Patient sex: F
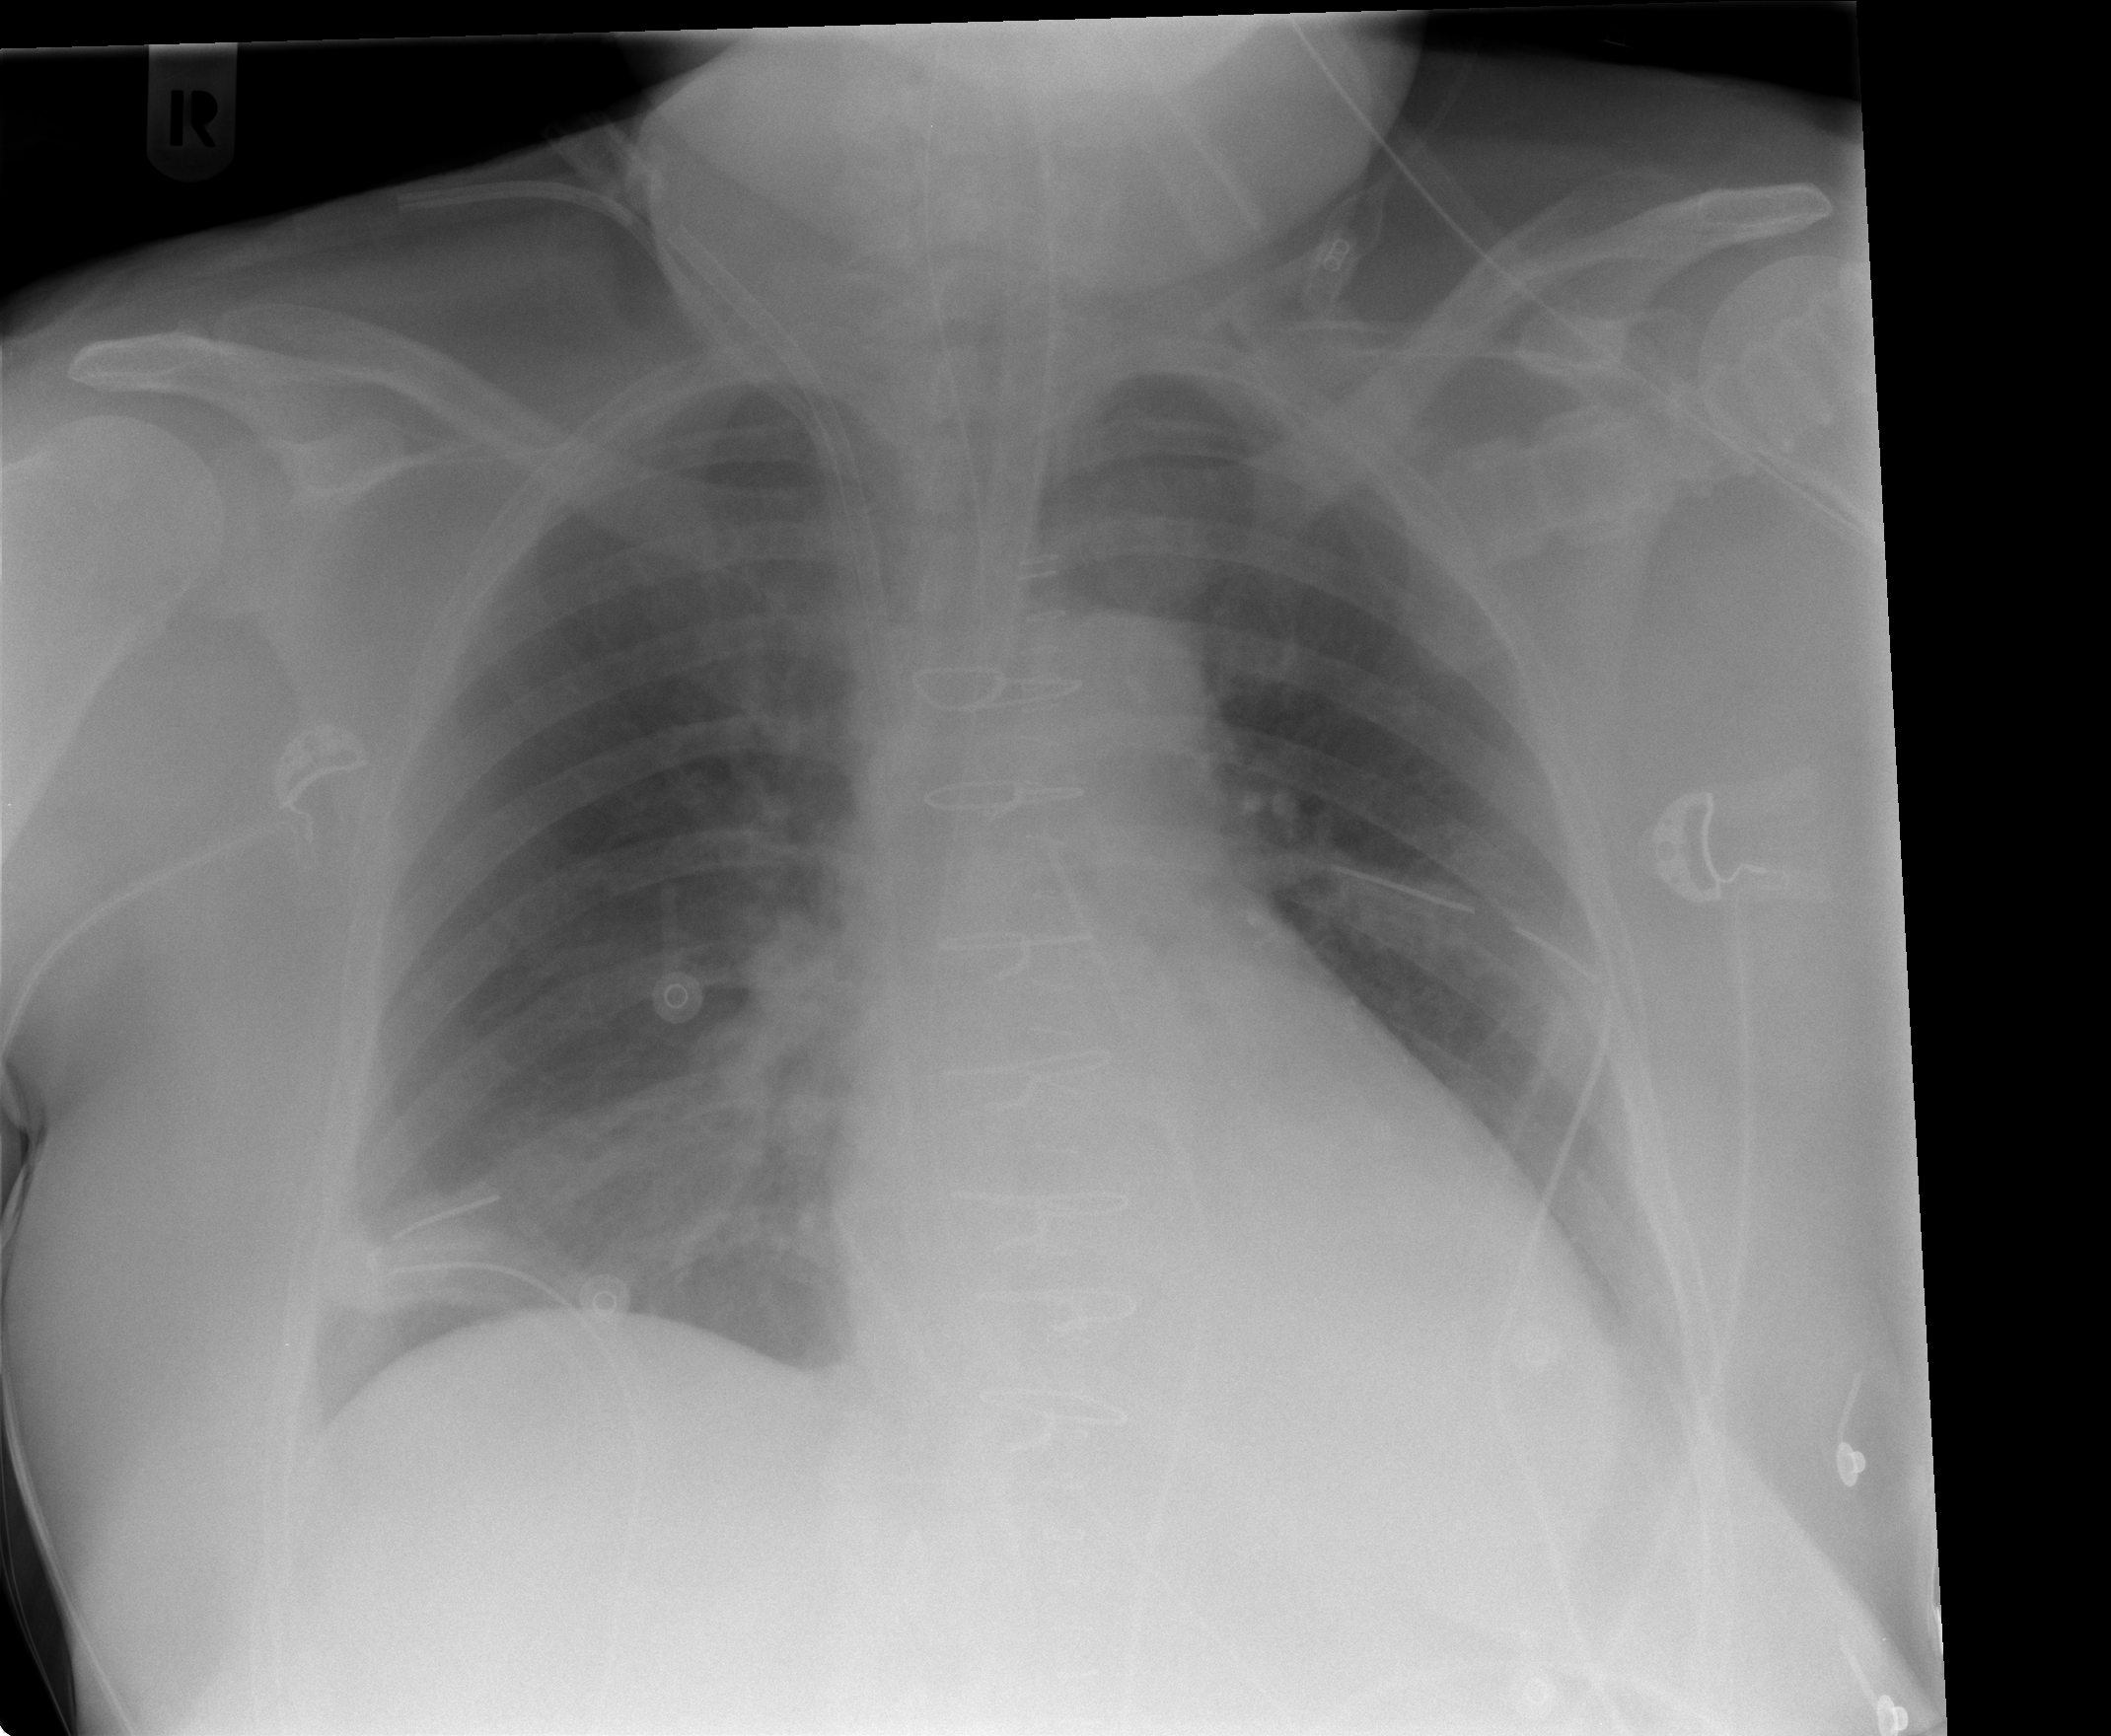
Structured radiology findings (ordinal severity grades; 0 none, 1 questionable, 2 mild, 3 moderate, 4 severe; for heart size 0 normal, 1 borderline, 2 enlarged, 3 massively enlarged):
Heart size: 0
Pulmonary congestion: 2
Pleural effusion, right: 0
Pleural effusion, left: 0
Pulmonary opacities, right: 1
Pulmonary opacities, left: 1
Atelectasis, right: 2
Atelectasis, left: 0